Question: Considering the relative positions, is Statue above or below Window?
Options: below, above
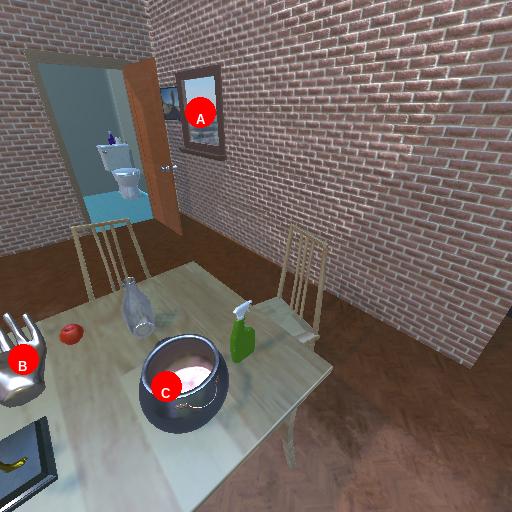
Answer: below